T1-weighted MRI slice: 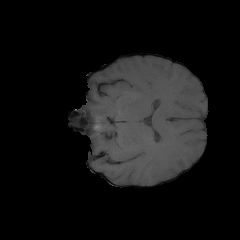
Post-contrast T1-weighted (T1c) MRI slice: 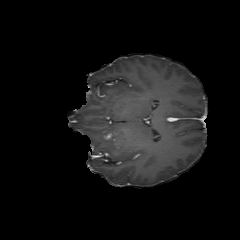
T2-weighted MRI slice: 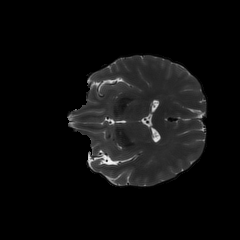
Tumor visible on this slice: no